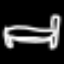
Label: bed